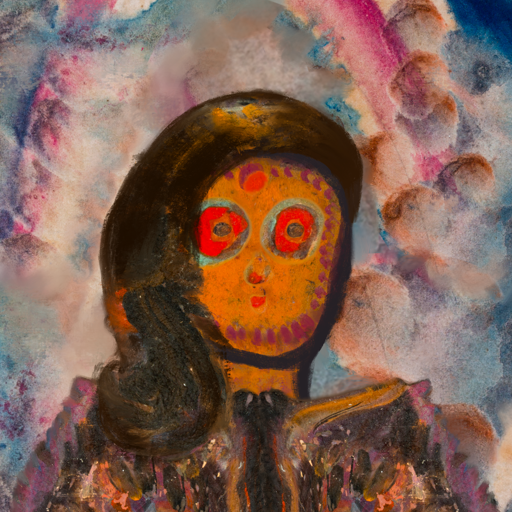
Background: Rupkatha, Head And Neck Front: Doll, Face Front: Sisters, Bust: Gypsy_Queen, Hair Front: Gypsy_Queen, Head Accessory: Blank, Second Necklace: Blank, Necklace: Blank, Baby: Blank